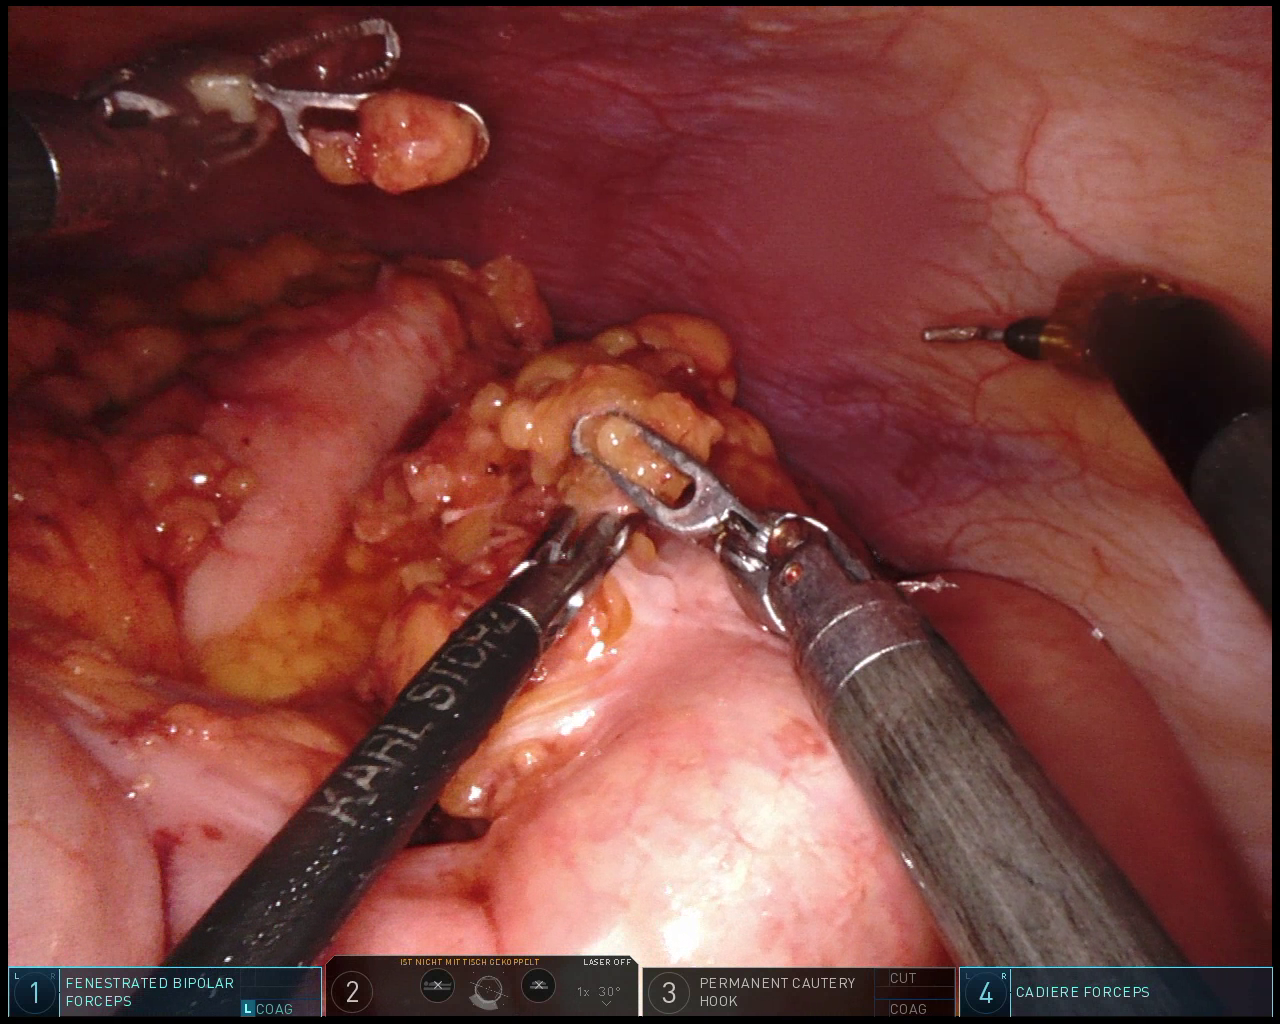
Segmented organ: stomach
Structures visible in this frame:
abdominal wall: yes
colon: yes
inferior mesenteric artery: no
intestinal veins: no
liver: no
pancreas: no
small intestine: no
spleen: no
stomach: yes
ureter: no
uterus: no
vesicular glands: no